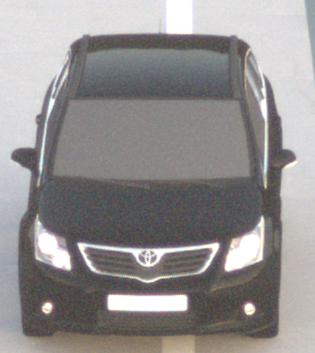
Make: Toyota
Model: Avensis 1.6
Detailed model: Avensis (T27) Notch Back
Model produced from: 2009/01
Model produced until: 2010/08
Doors: 4
Color: black
Road condition: dry road
Daytime: sunrise or sunset
Contrast: low contrast